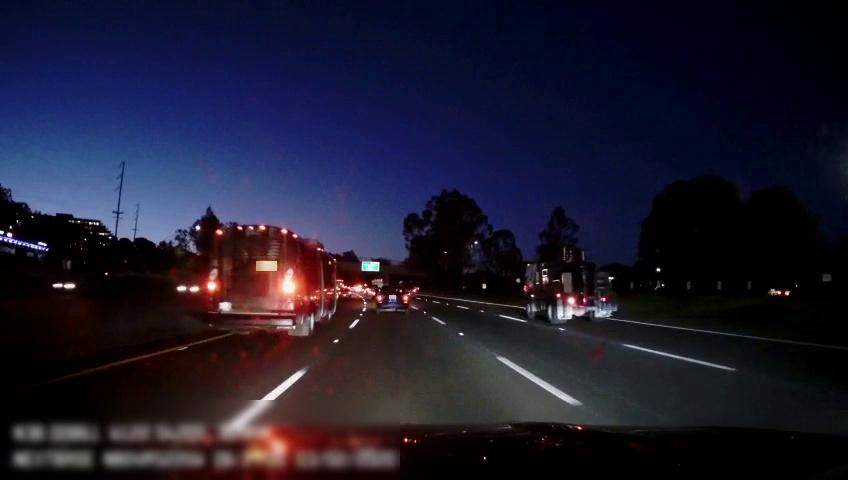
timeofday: Night
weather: Other
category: Drivable Space
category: Vehicles | Car
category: Vehicles | Other LV
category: Vehicles | Bus
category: Vehicles | Car
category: Vehicles | Car
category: Vehicles | Car
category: Lanes | Alternate Lane
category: Lanes | Current Lane
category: Lanes | Current Lane
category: Lanes | Alternate Lane
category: Lanes | Alternate Lane
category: Traffic | Signs